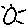
Label: sun